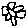
Label: flower